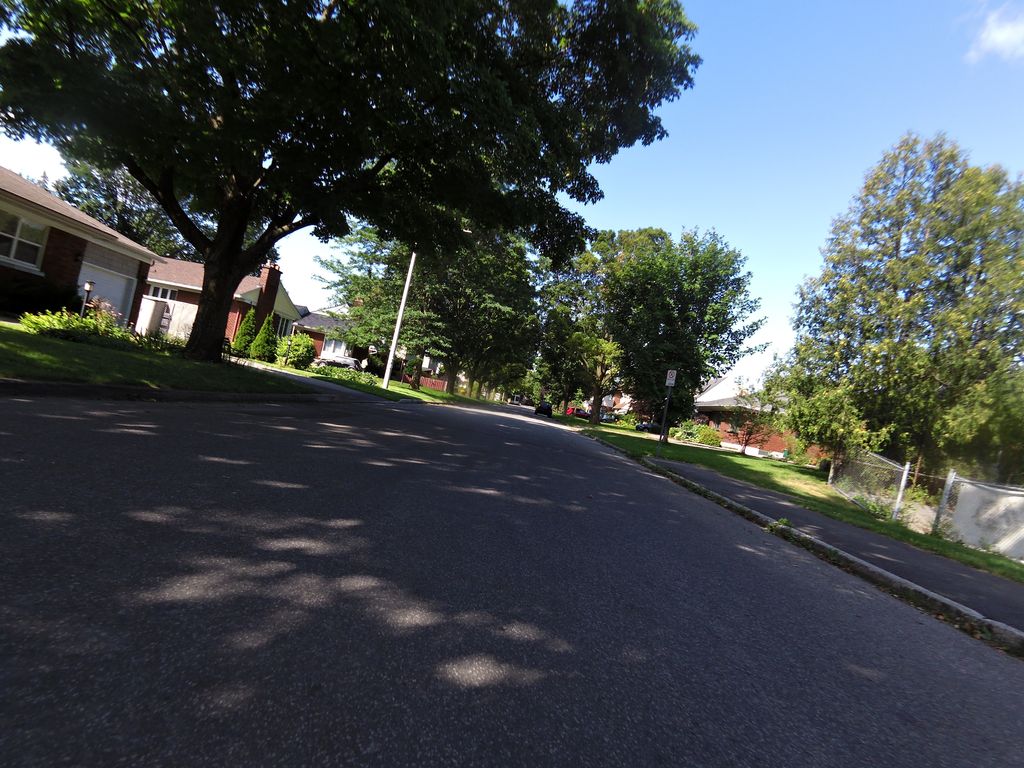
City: ottawa-gatineau